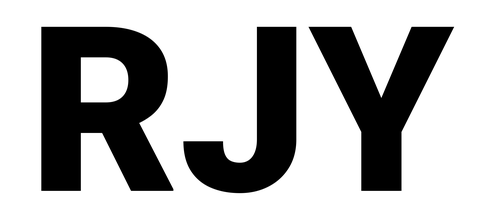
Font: Roboto_Black